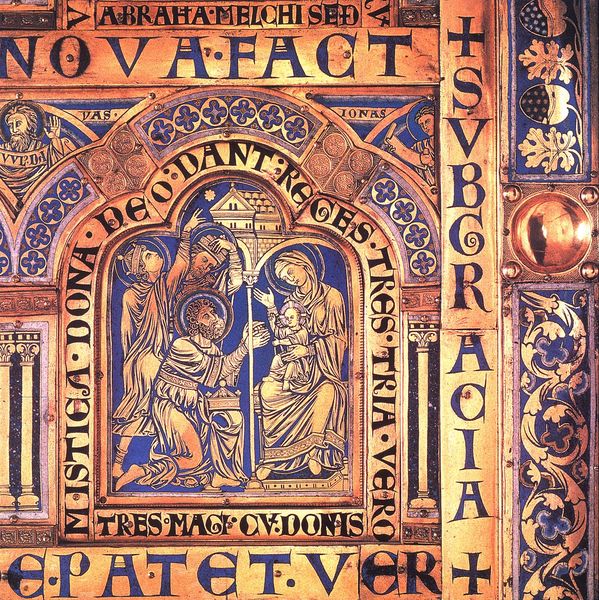
Titel: Klosterneuburger Altar
Künstler: Nikolaus von Verdun
Standort: Klosterneuburg, Augustinerchorherren-Stiftskirche Unserer Lieben Frau (EU - D)
Schlagwörter: blau, gemälde, holz, säule, haus, rot, wand, rahmen, gold, drei, kind, schrift, inschrift, buch, druck, buchstaben, heiligenschein, nimbus, jesus, griechisch, könige, heilige, heilig, maria, madonna, anbetung, geburt, latein, magier, jesuskind, kirchenfenster, morgenland, muttergottes, christi geburt, melchior, hl 3 könige